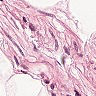
Metastatic tissue present: no